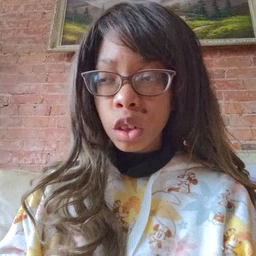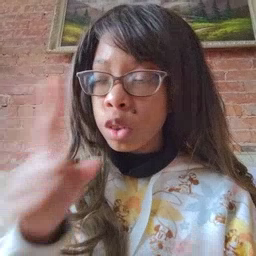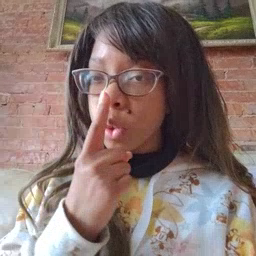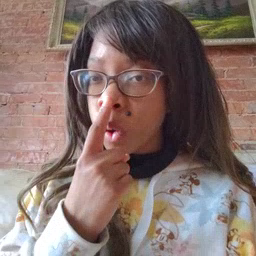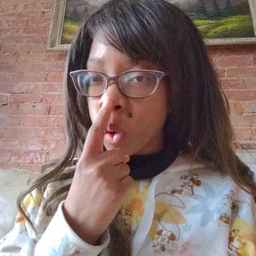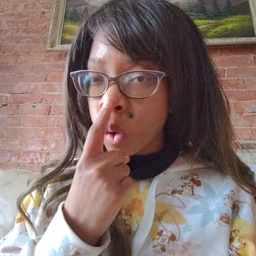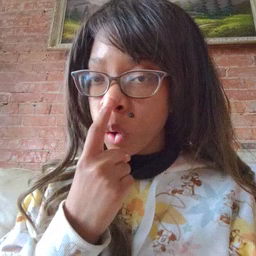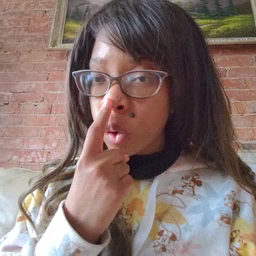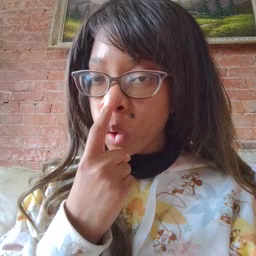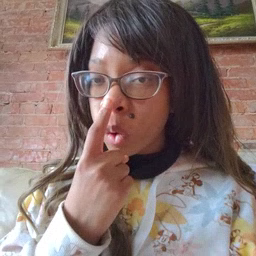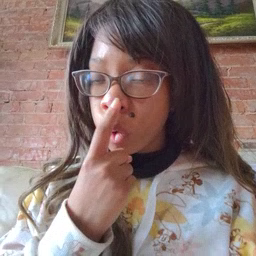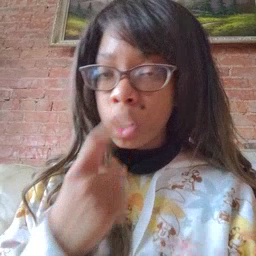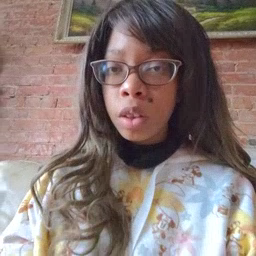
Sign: nose